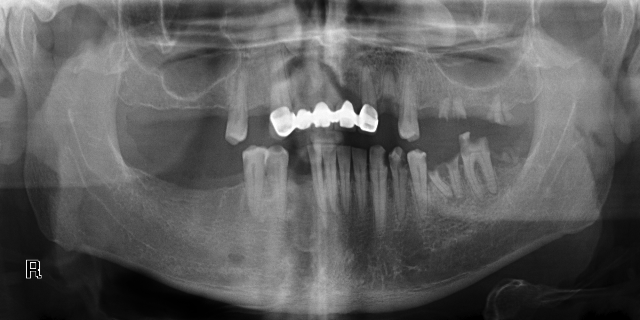
adult